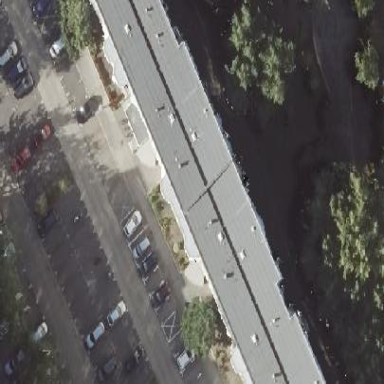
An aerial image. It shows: Residential building with flat roof. The roof is gray in color and made of tar paper.